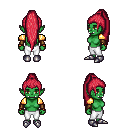
a pixel art fantasy rpg character, female body template, orc, green skin, gold arm armor, white pants, ruby red extra-long topknot hairstyle, leather bracers, metal boots, four views (front, back, left, right), 2x2 character sprite sheet, small pixel art, hard edges, no anti-aliasing